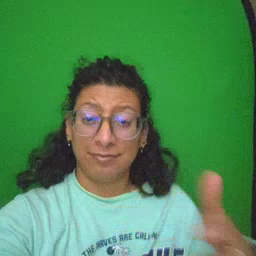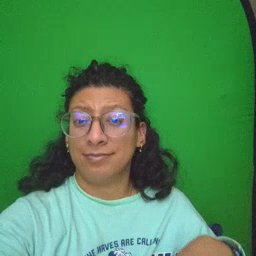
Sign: like